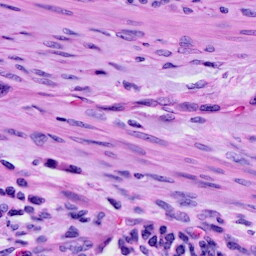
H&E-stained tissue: Cervix